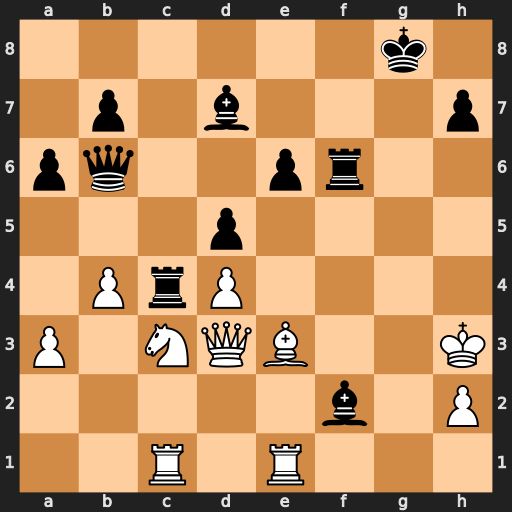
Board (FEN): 6k1/1p1b3p/pq2pr2/3p4/1PrP4/P1NQB2K/5b1P/2R1R3
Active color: w
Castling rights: -
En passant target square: -
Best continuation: Bxf2 e5+ Kg2 Rxf2+ Kxf2